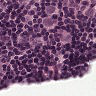
Metastatic tissue present: yes